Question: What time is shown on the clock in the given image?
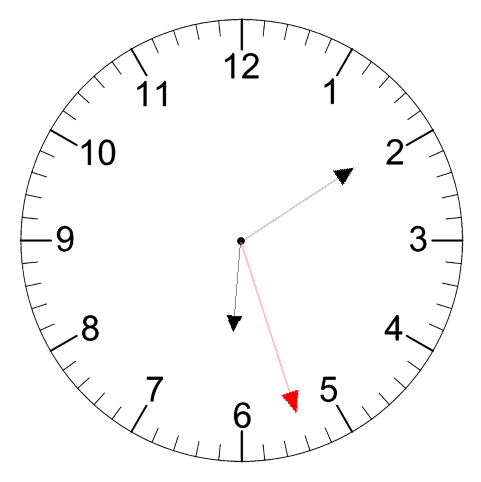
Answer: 06:09:27